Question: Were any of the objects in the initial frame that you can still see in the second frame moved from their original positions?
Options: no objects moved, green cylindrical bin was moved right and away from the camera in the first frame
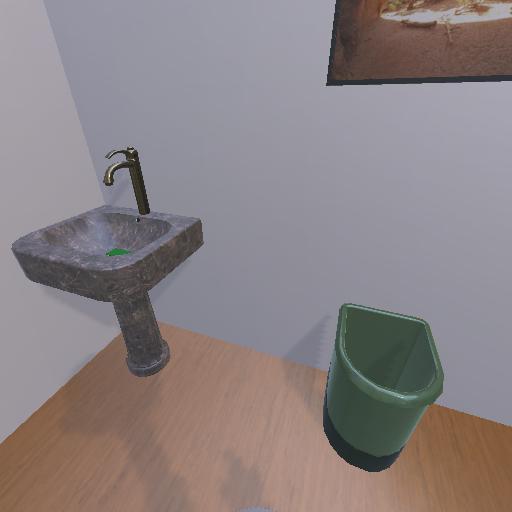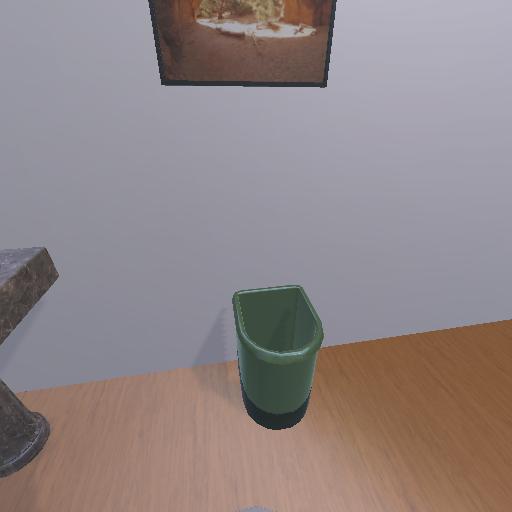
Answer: no objects moved